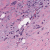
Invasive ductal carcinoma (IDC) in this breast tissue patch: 1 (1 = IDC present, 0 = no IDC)